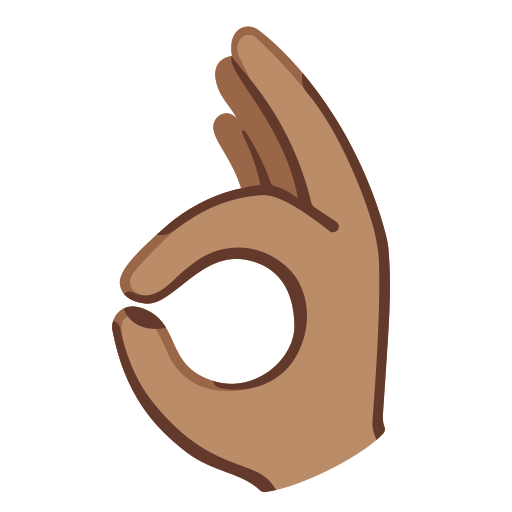
Emoji: 👌🏽